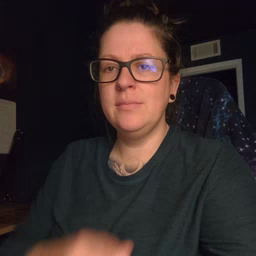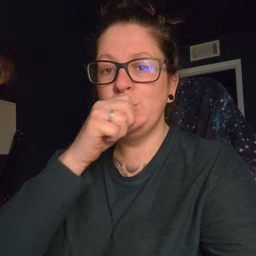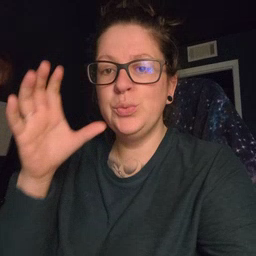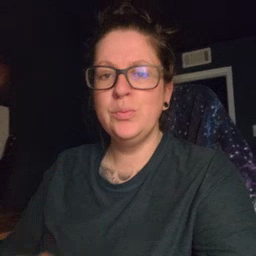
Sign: balloon